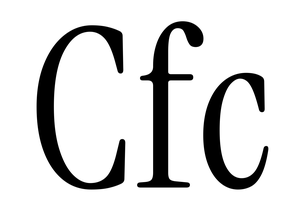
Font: InstrumentSerif-Regular